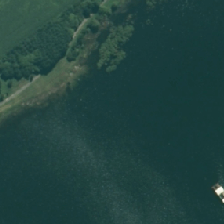
Land cover: lake_pond